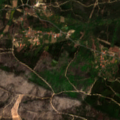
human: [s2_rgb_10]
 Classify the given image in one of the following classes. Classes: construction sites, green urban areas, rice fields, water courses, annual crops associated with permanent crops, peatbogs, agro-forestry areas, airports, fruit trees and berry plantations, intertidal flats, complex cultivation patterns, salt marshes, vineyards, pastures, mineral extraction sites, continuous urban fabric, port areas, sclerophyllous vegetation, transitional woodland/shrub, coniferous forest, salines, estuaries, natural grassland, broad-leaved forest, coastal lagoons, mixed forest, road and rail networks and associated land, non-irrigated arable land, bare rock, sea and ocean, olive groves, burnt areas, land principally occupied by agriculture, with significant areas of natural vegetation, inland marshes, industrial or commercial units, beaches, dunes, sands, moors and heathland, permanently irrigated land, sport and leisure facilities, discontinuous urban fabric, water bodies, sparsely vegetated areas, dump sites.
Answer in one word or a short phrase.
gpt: land principally occupied by agriculture, with significant areas of natural vegetation, transitional woodland/shrub, burnt areas